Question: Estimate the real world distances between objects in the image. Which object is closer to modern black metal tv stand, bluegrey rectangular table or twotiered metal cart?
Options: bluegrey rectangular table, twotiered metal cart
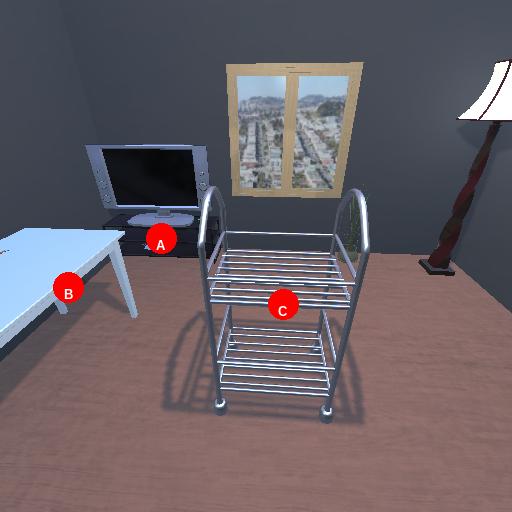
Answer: bluegrey rectangular table